Interaction volume radius: 5 \u00c5
Interaction volume height: 15 \u00c5
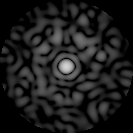
Disorder parameter: 0.8004